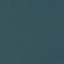
Land use / land cover class: SeaLake